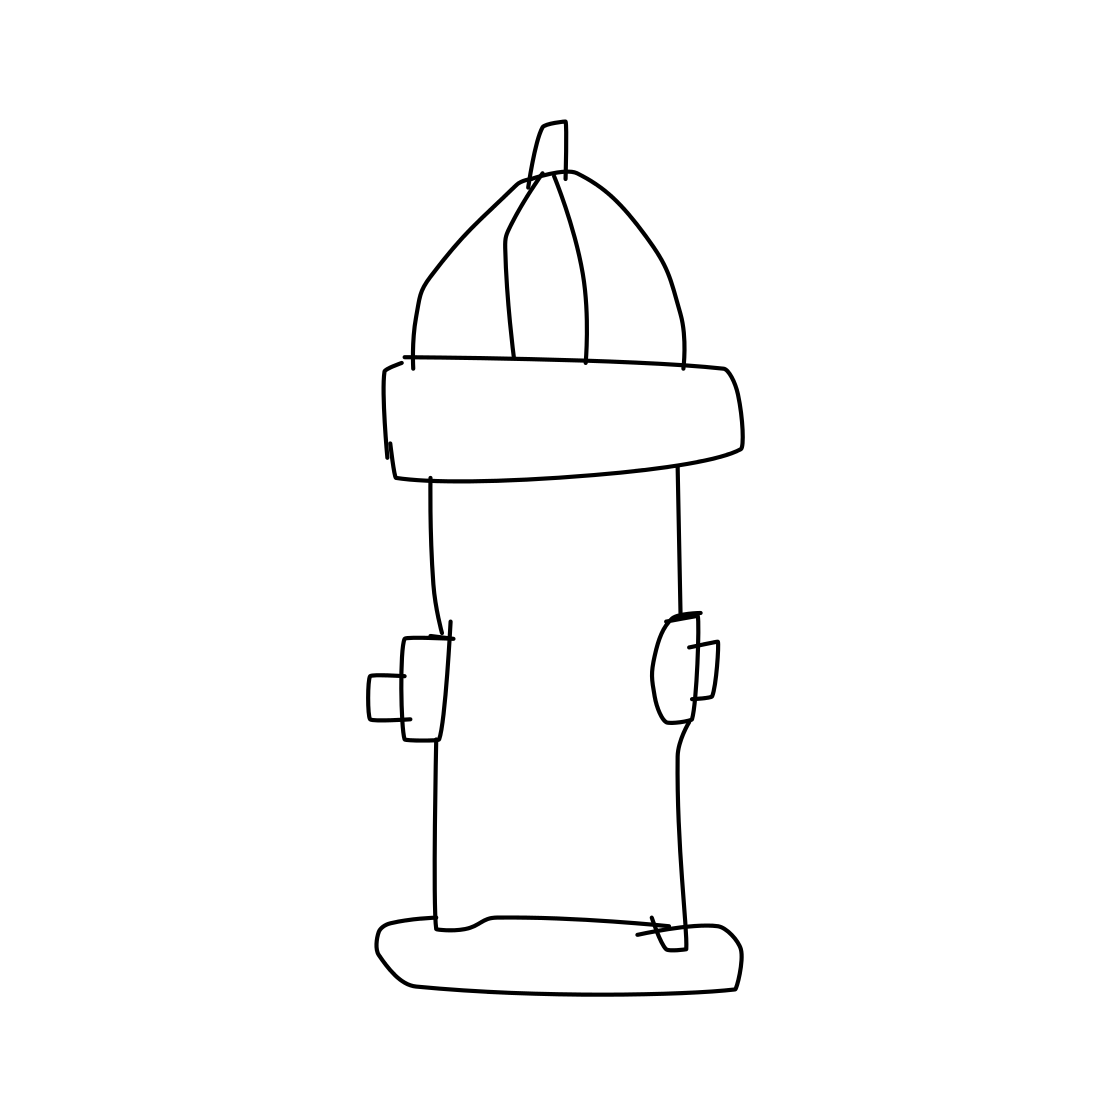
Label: fire hydrant